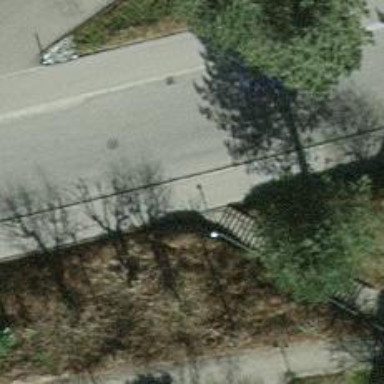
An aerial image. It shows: Road with steps.